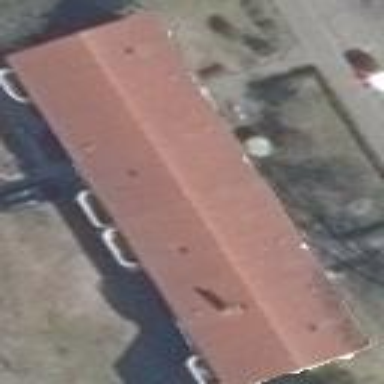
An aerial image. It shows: Residential building with gabled red roof.